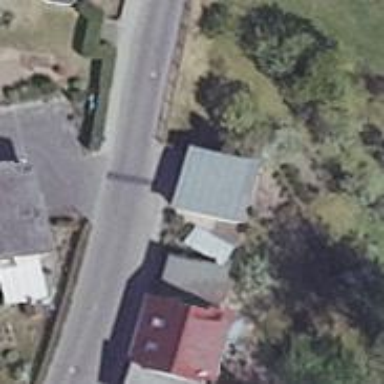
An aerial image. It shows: Residential road with opposite cycleway.